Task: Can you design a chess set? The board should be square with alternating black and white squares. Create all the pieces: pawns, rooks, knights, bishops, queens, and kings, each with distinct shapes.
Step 9:
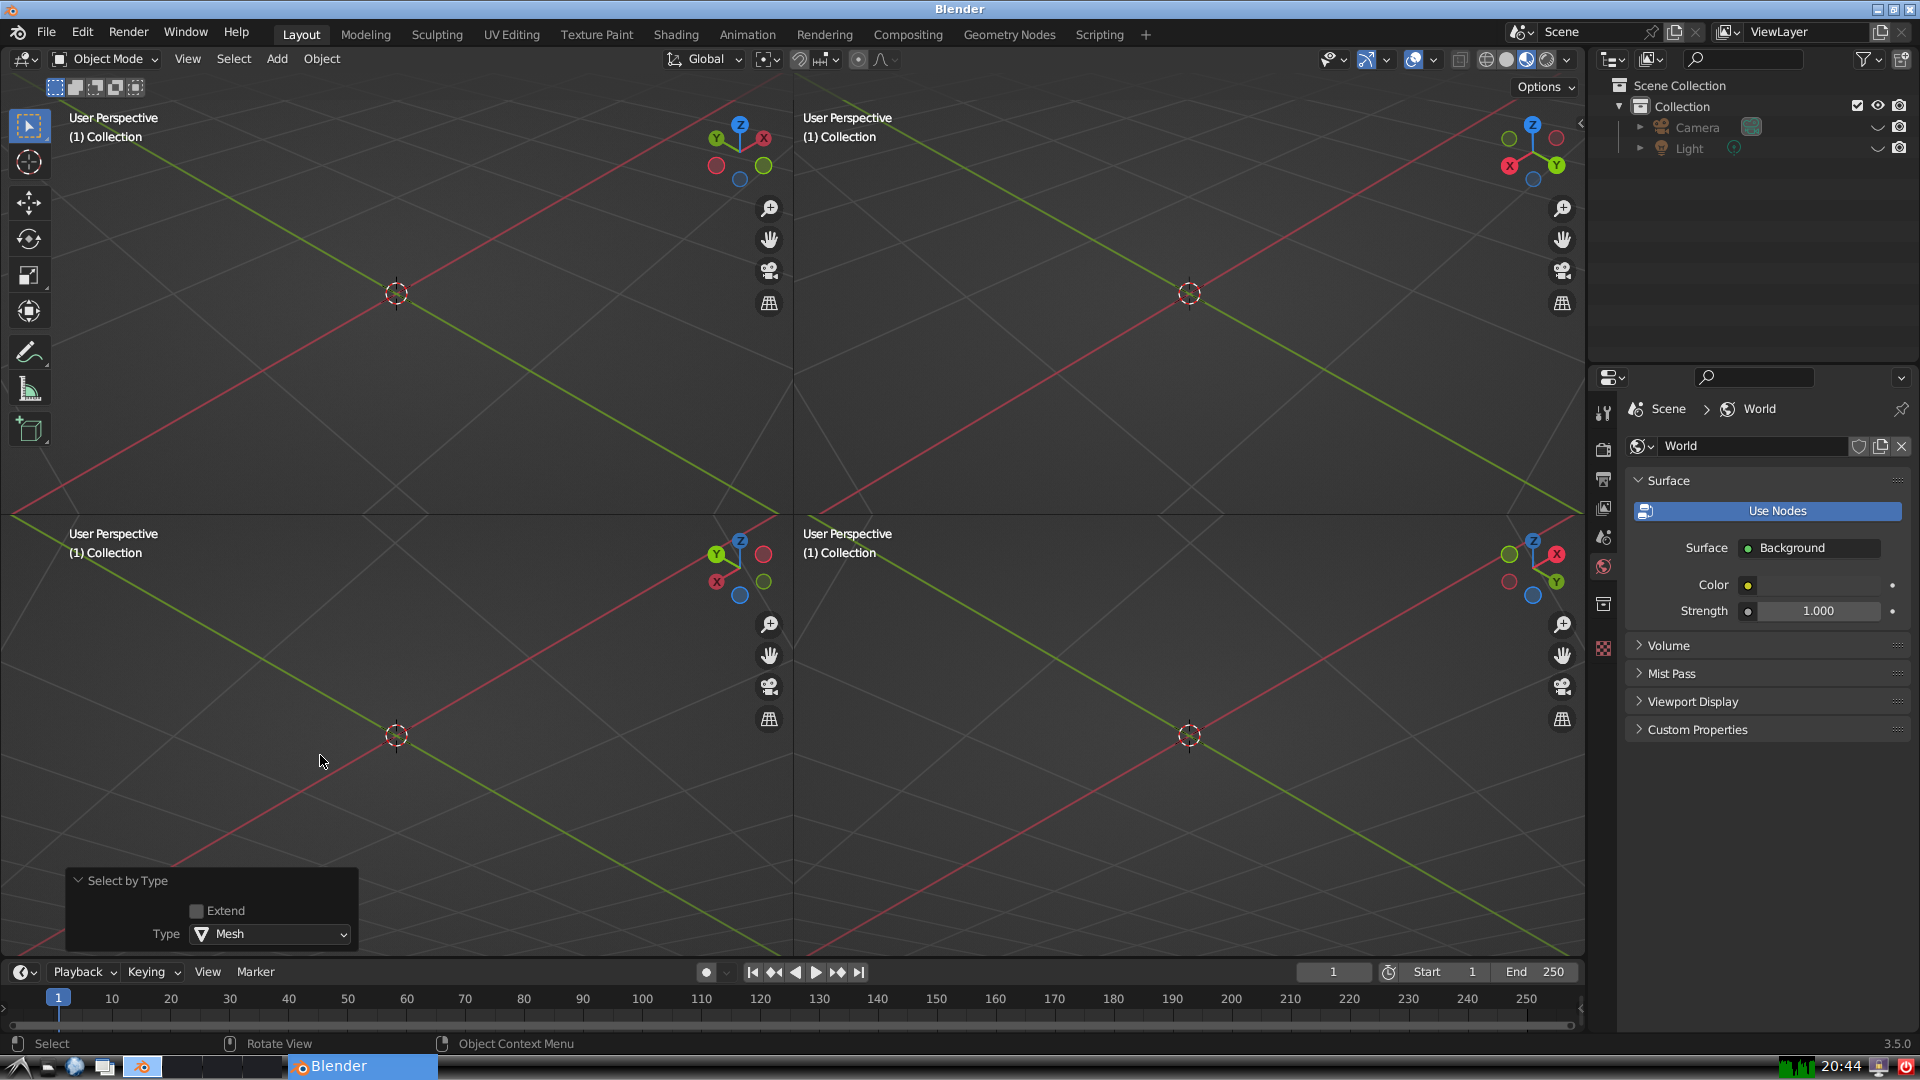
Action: {"mouse_move": [278, 58]}